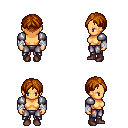
a pixel art fantasy rpg character, female body template, human, tanned skin, steel arm armor, metal pants, brunette parted hairstyle, white cloth bandages, maroon shoes, four views (front, back, left, right), 2x2 character sprite sheet, small pixel art, hard edges, no anti-aliasing